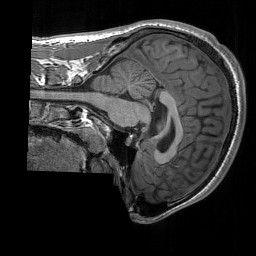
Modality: T1w
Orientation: sagittal
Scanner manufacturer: siemens
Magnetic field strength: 3 T
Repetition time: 1.76 s
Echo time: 0.0022 s